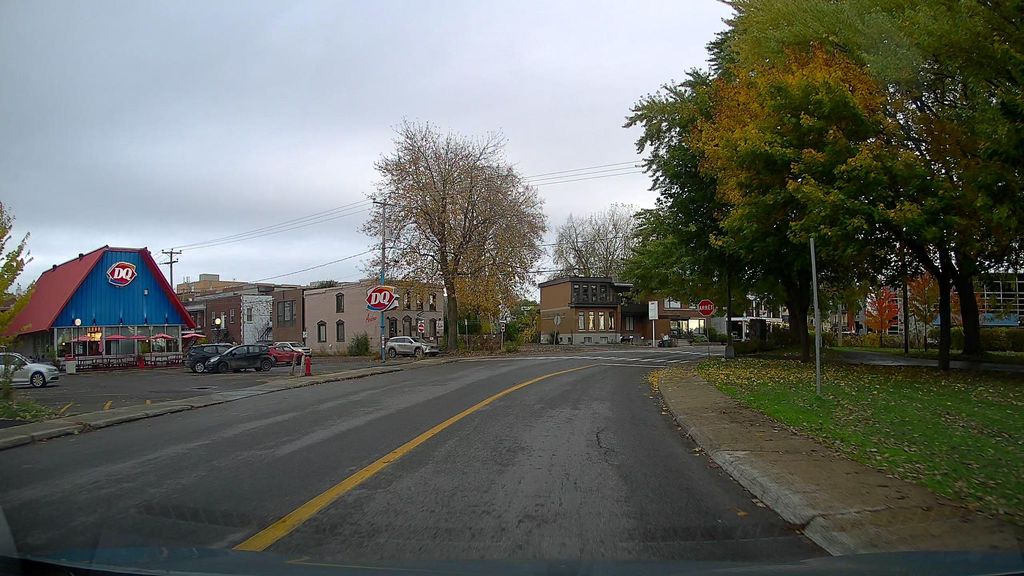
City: montreal